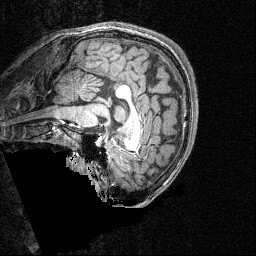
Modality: T1w
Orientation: sagittal
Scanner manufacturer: siemens
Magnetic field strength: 3 T
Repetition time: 1.54 s
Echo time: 0.00304 s